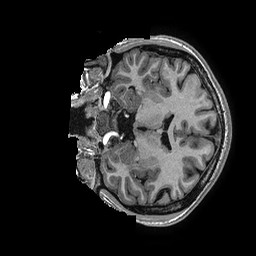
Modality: T1w
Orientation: coronal
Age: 24
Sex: female
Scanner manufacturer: ge
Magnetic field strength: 3 T
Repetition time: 0.006952 s
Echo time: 0.00292 s